Question: I have data like this:

I want to remove the rows in user ID_2 column which the data is more than and less than 5 digit
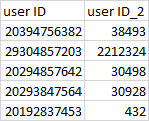
Answer: Since the question is
> which the data is more than and less than 5 digit
Which means only 5 digits values are required, I slightly modified @ChrisA comment to fit the requirement:
'''
df = pd.DataFrame({'userID': [<PHONE>,<PHONE>,<PHONE>,<PHONE>,<PHONE>],
'UserID2' : [38493,<PHONE>,30498,30928,432]})
df = df.loc[df['UserID2'].astype(str).str.len().eq(5)]
print(df)
userID UserID2
0 <PHONE> 38493
2 <PHONE> 30498
3 <PHONE> 30928
'''